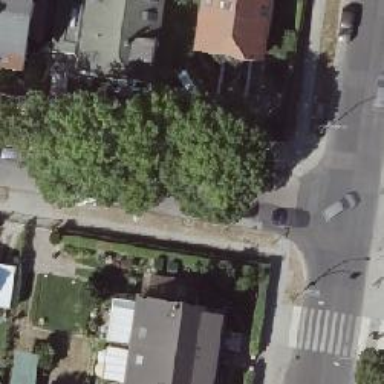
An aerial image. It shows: Beautiful avenue lined with deciduous broadleaved trees.